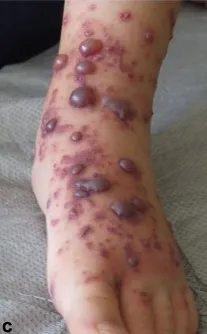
Rapidly evolved into palpable purpura and hemorrhagic-bullous lesions of variable size ranging from 5 to 40 mm.
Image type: medical_photograph (skin_photograph)